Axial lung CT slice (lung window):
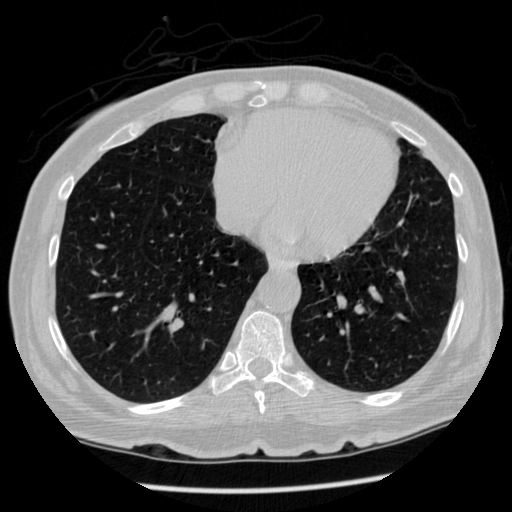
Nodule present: no